Field crop: maize
Growth stage: 2
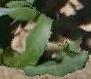
Species: maize